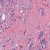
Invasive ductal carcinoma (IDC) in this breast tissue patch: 1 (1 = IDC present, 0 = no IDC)